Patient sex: F
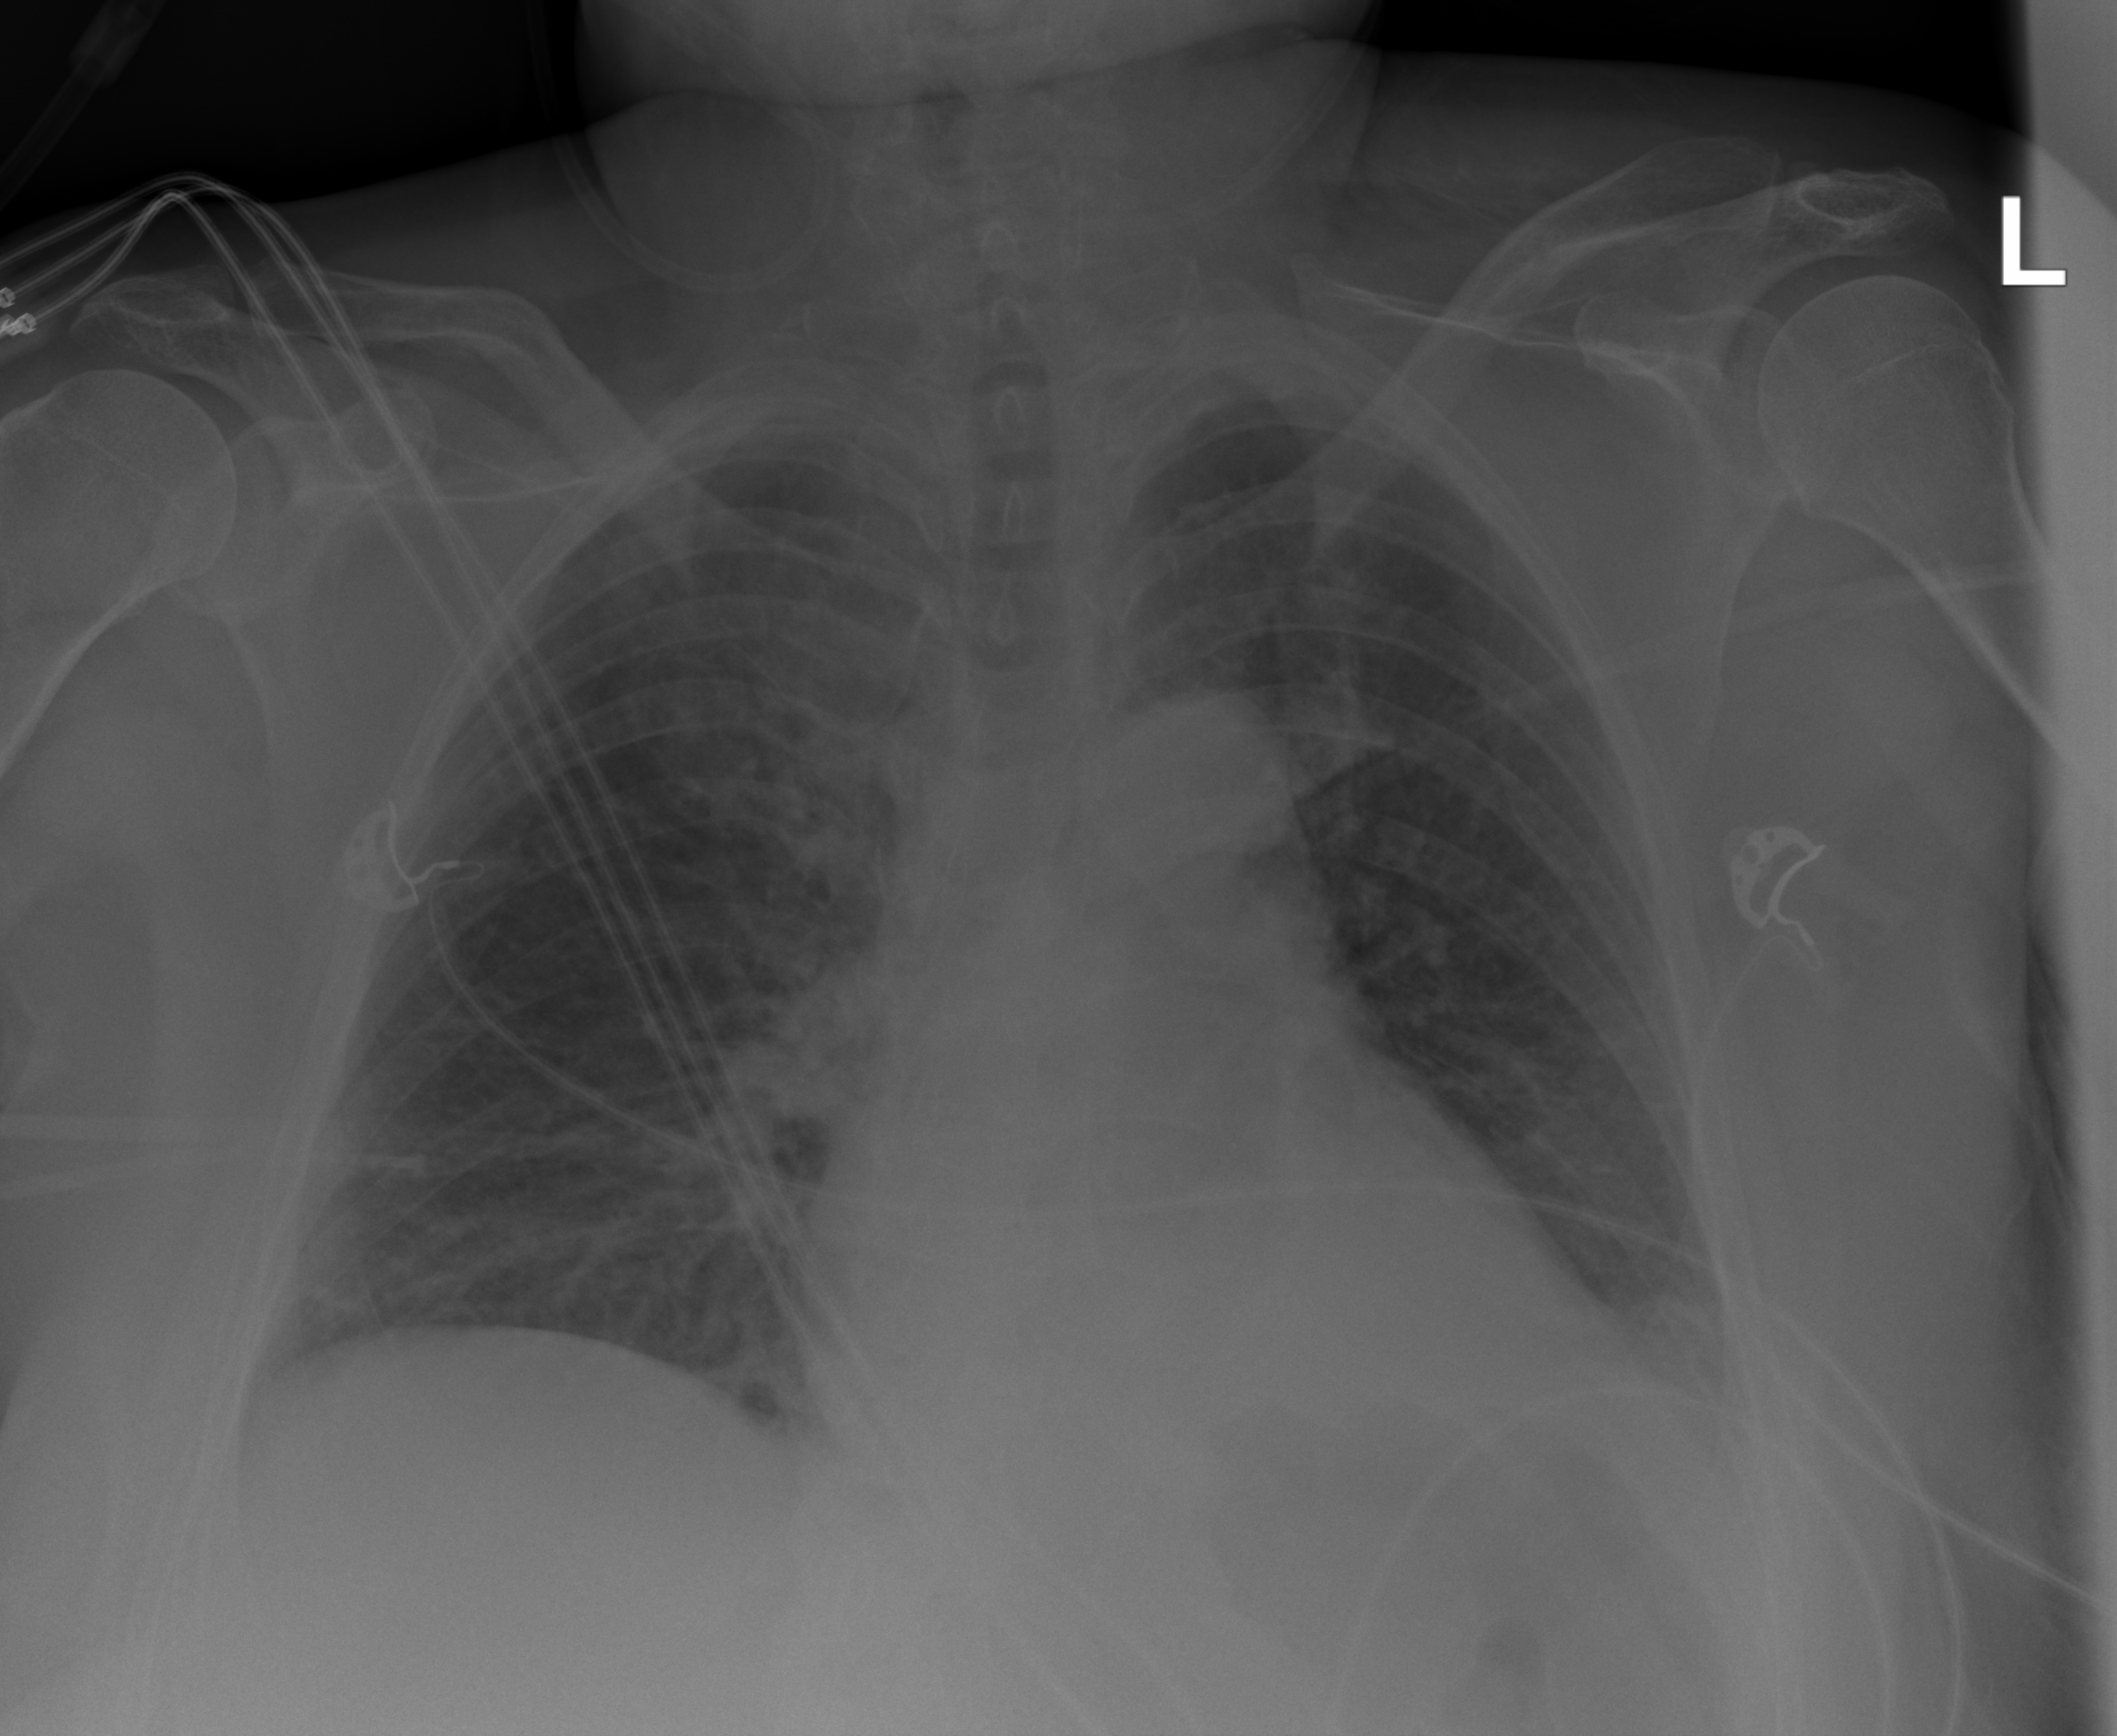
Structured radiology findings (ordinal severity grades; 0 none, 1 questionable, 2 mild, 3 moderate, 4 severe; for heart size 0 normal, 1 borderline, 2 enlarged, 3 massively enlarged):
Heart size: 2
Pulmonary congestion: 1
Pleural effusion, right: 0
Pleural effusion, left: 2
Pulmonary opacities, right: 0
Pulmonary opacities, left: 0
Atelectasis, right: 0
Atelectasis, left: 0